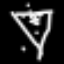
Label: diamond